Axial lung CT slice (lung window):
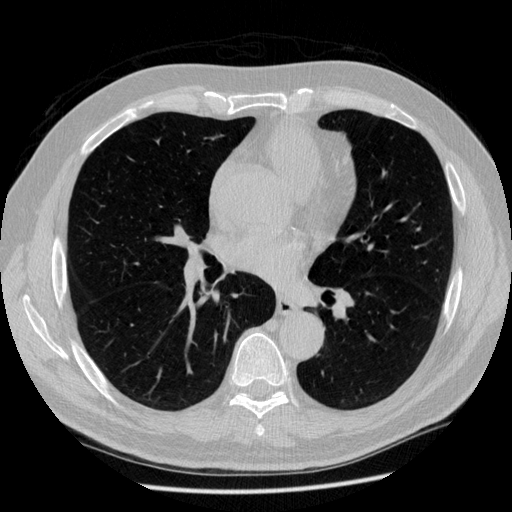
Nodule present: no